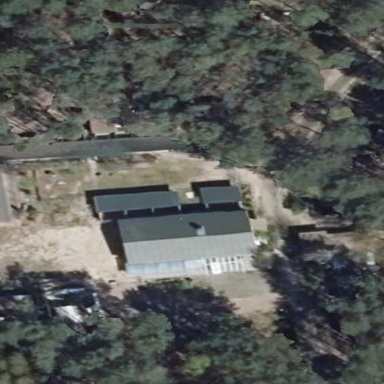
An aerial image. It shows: Animal shelter.